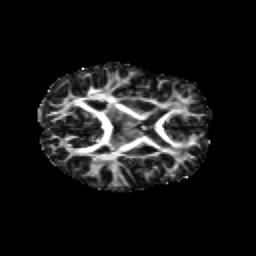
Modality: FA
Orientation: axial
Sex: female
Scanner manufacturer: siemens
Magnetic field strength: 3 T
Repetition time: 5 s
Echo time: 0.071 s